Question: Currently i try to submit a new app to the store with Xcode 6.2
This App includes a WatchKit Extension.
All works fine, but all the time i get one error while submit/validate.

In iTunes Connect i created a App with the BundleID etc
Also i if check my developer portal there is a provisioning profile with the name "Datulator WatchKit Extension".
Anyone can explain me what i m doing wrong?
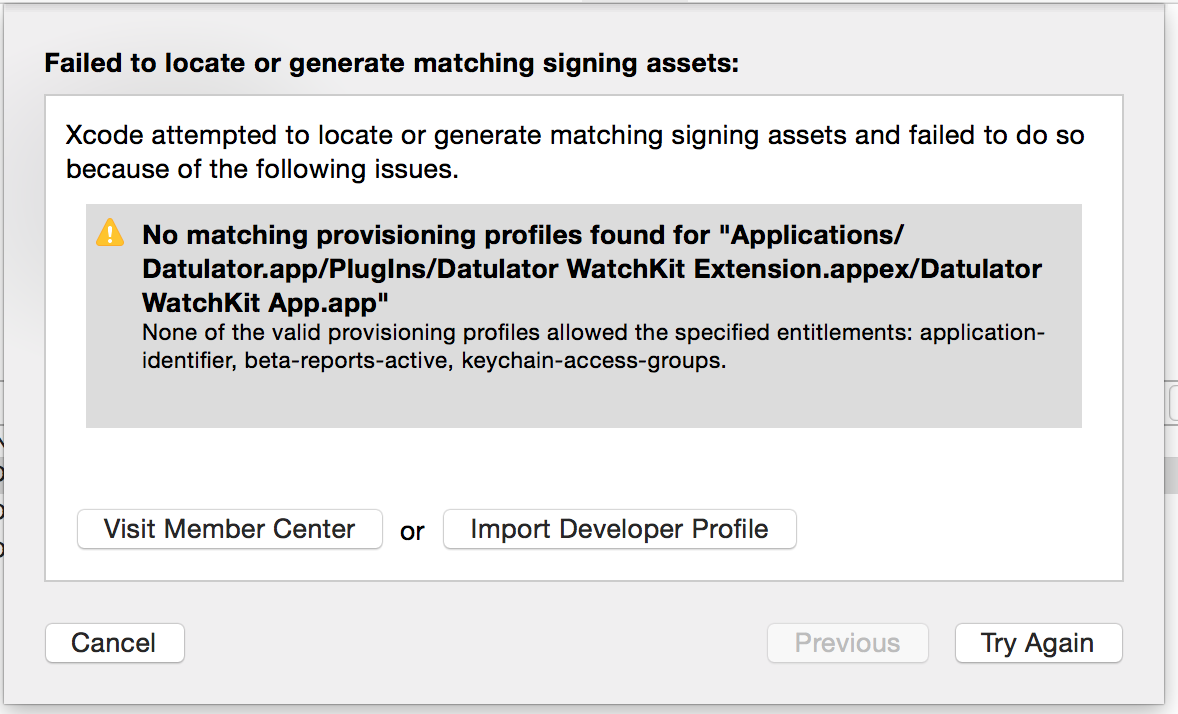
Answer: I had the same problem. Here is the solution that worked for me.
Technical Q&A QA1830
The beta-reports-active Entitlement
Q: How do I resolve the "beta-reports-active" code signing error?
<URL>
I had to regenerate the "Distribution" Provisioning Profile that I was using to submit my entire app, before I included the WatchKit extension. Specifically, these steps fixed my problem:
I logged onto the developer.apple.com, selected "Certificates, Identifiers & Profiles".
1. On the Certs IDs & Profiles website > Provisioning Profiles page, click the App Store profile.
2. Click 'Edit'
3. Click 'Generate'
If you have further problems with provisioning. Try this link:
Technical Q&A QA1814
Setting up Xcode to automatically manage your provisioning profiles
Q: How do I configure my Xcode project to use automatic provisioning?
<URL>